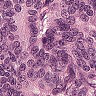
Metastatic tissue present: yes